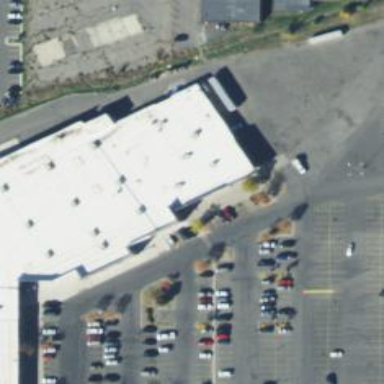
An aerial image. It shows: Retail building housing hardware shop.